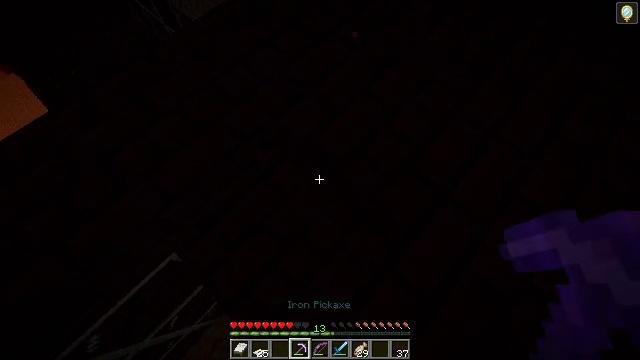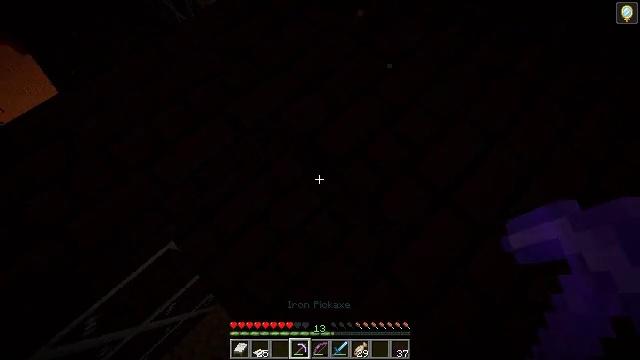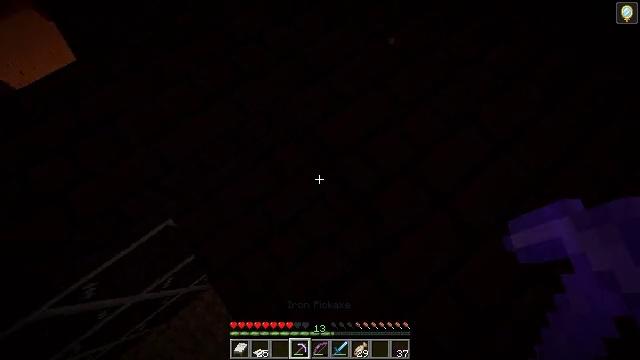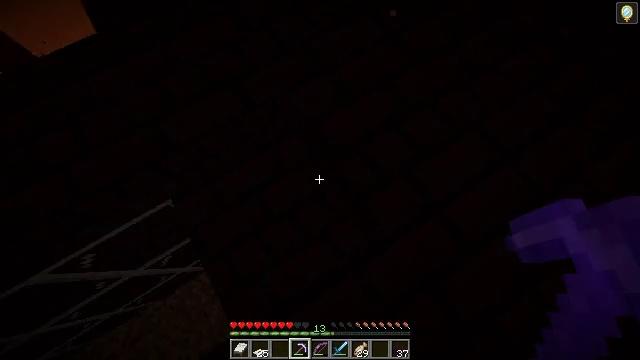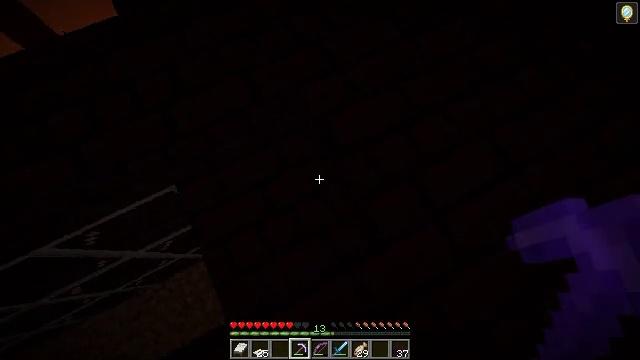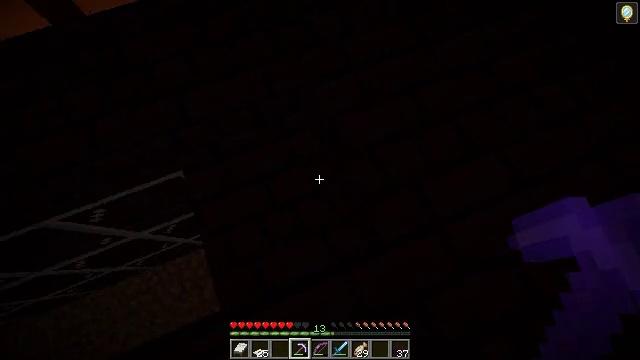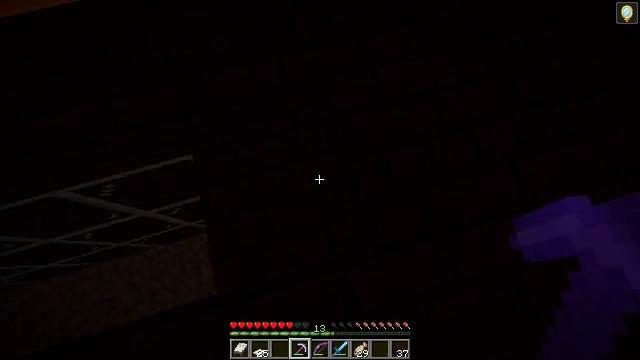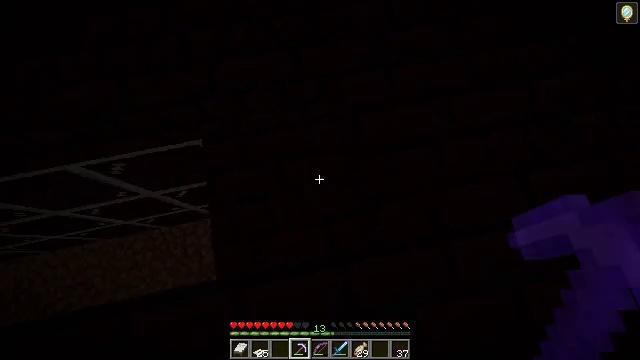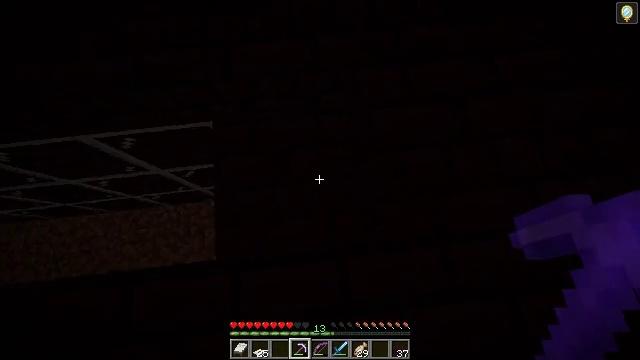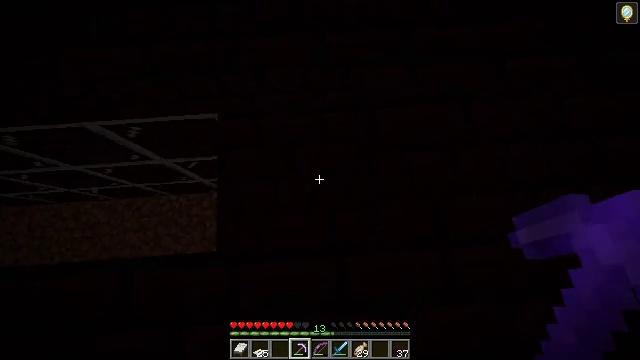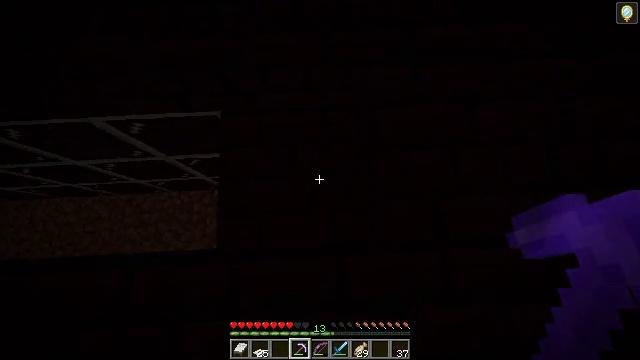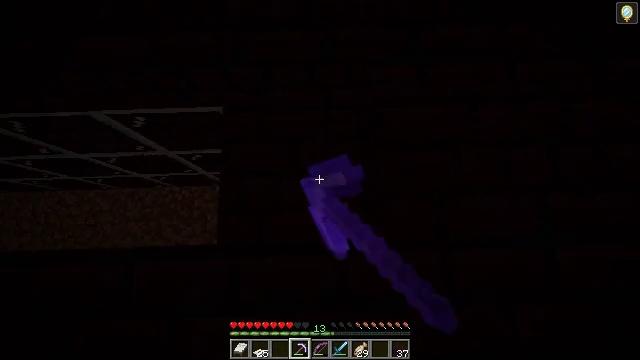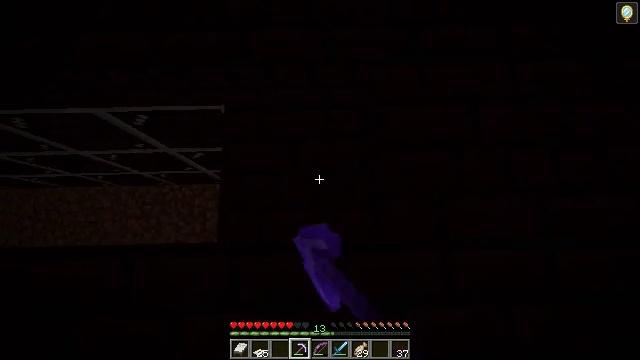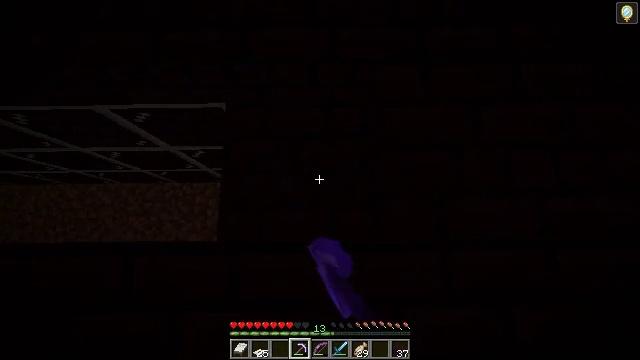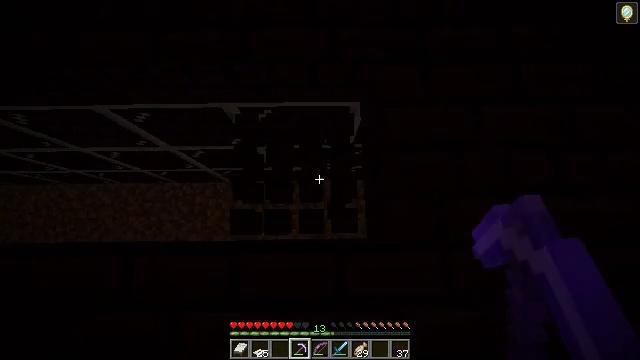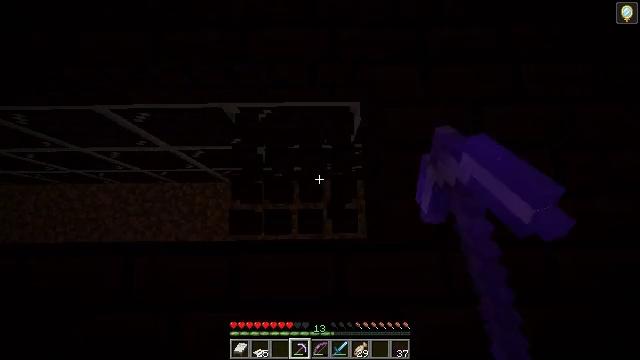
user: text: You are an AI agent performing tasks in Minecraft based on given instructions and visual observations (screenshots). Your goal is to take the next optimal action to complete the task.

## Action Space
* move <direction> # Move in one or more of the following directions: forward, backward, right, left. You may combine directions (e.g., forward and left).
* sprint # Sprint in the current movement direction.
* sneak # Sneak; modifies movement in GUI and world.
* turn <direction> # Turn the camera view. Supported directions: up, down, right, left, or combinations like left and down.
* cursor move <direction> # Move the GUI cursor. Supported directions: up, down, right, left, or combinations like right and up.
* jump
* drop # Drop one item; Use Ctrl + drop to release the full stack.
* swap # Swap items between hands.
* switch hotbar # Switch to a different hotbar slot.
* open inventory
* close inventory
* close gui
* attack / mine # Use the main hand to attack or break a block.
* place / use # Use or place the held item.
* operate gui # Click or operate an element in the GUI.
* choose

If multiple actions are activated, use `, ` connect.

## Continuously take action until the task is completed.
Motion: motion action
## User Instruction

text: Break the nether brick slab.
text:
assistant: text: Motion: move right, sneak, turn left and down
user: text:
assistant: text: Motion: move right, sneak, turn left and down
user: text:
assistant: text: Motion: sneak, turn left and down
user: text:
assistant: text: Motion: sneak, turn left
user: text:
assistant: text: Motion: sneak, turn left
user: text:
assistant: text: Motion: sneak, turn left
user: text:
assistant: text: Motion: sneak, turn left and down
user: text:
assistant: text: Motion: sneak, turn left and down
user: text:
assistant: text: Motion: sneak, turn left
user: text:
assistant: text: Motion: sneak, turn left, attack / mine
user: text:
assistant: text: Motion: sneak, turn left, attack / mine
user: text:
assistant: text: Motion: sneak, attack / mine
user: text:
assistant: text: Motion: sneak, attack / mine
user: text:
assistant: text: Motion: sneak, attack / mine
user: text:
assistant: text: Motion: sneak, attack / mine
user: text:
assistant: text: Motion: sneak, attack / mine
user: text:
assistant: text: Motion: sneak, attack / mine
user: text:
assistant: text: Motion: sneak
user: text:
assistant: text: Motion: sneak